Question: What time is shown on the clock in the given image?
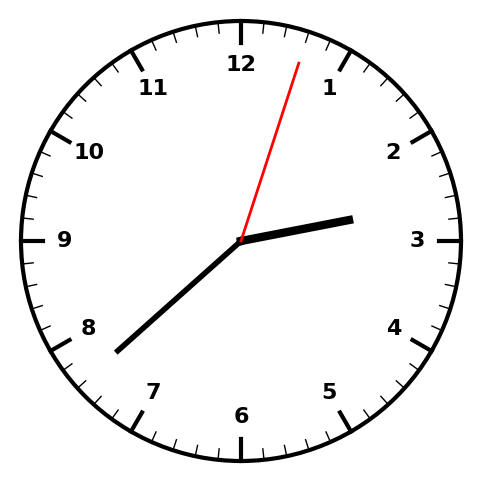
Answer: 02:38:03